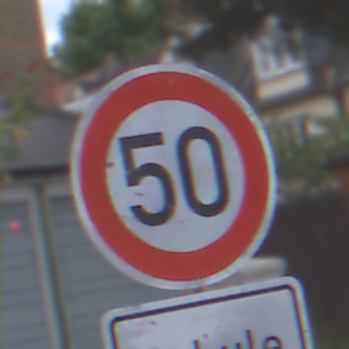
Verkehrszeichen: Geschwindigkeit50
Zusatzzeichen unten: HinweisDurchVerbaleAngabe8
Umgebung: Outdoor, Urban
Tageszeit: MorningAfternoon
Wetter: Overcast
Licht: Natural
Jahreszeit: NotSpecified
Kontrast: LowContrast